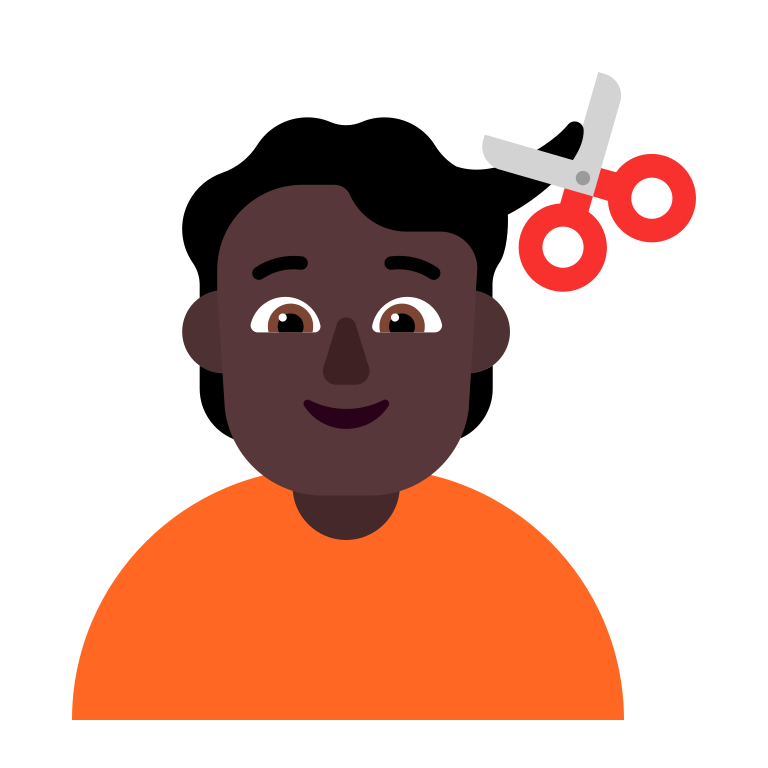
person getting haircut flat dark